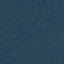
Land use / land cover: Forest